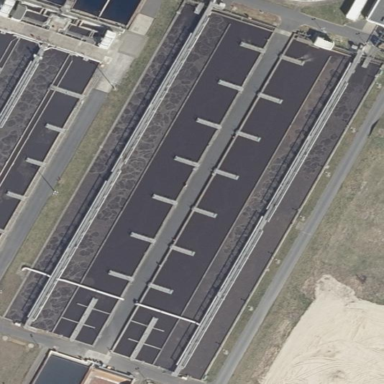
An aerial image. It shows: Body of wastewater.